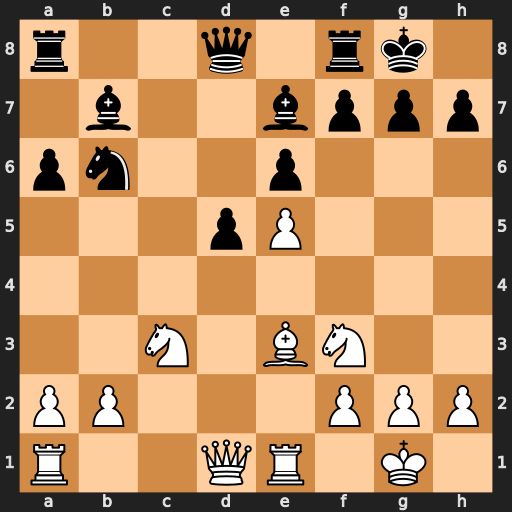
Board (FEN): r2q1rk1/1b2bppp/pn2p3/3pP3/8/2N1BN2/PP3PPP/R2QR1K1
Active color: w
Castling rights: -
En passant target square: -
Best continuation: Qb3 Nc4 Qxb7